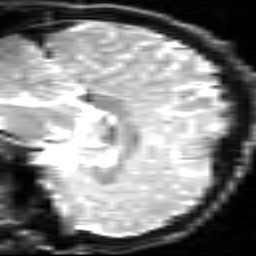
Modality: inplaneT2
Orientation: sagittal
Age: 20
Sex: male